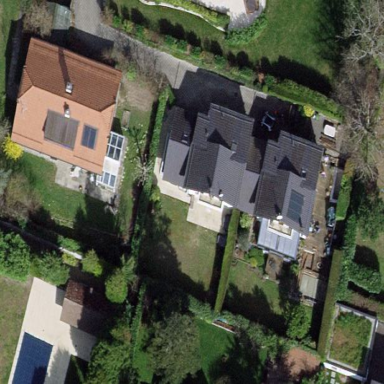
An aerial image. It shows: Garden surrounded by fence.